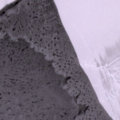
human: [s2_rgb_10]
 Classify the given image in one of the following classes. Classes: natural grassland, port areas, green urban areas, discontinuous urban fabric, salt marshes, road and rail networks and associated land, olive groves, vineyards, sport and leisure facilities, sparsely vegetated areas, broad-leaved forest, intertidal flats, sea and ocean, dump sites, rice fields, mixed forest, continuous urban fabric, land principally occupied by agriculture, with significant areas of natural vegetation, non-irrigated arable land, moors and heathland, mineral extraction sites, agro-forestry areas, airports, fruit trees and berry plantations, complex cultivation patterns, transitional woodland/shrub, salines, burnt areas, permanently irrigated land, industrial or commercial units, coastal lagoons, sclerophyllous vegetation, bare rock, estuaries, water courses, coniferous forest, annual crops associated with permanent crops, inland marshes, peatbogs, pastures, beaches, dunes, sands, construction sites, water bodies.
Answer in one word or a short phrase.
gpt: sea and ocean